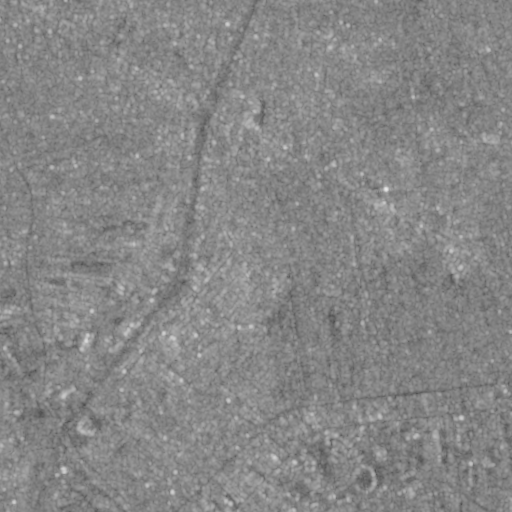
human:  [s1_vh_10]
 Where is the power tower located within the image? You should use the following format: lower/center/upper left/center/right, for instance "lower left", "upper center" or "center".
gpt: The power tower is located in the lower left of the image.
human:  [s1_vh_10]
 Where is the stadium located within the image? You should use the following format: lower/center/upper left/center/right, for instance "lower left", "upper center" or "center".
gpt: The stadium is located in the lower right of the image.
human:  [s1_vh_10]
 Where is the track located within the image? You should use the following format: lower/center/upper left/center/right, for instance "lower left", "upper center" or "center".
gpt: The track is located in the center left of the image.
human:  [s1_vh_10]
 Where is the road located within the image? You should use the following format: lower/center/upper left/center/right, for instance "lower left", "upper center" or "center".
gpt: There is no road in the image.

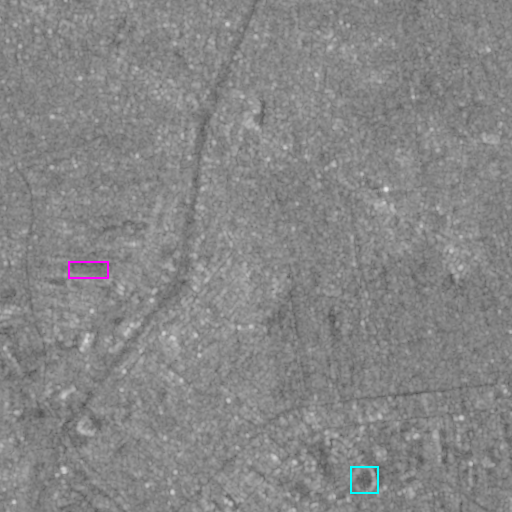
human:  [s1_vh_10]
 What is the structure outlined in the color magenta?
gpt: The structure outlined in magenta is a park.
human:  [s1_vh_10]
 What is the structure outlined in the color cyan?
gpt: The structure outlined in cyan is a stadium.
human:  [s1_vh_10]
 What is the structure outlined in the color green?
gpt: There is no green outline.